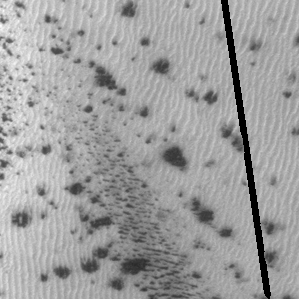
Label: frost